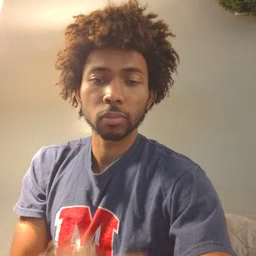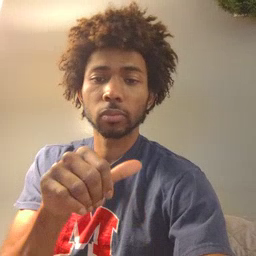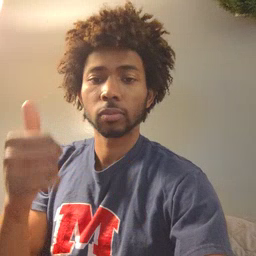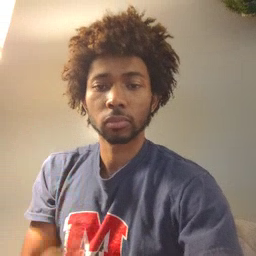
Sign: another